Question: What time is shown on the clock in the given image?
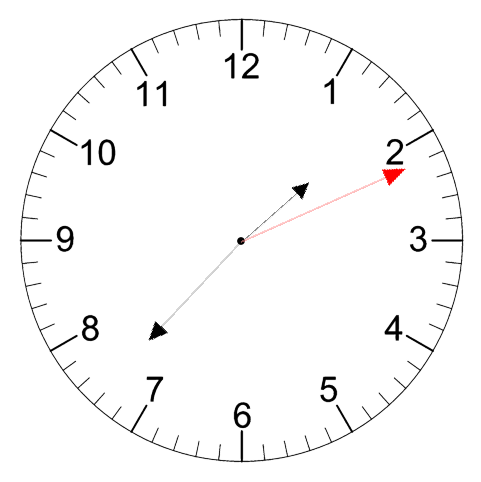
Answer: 01:37:11